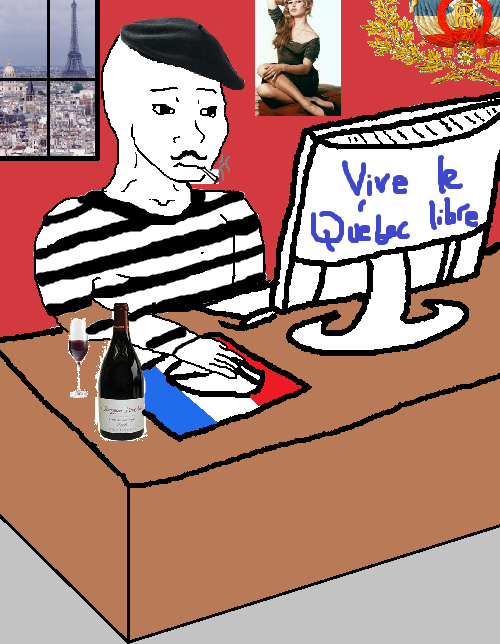
Label: 5_Wojak_with_Background